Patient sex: M
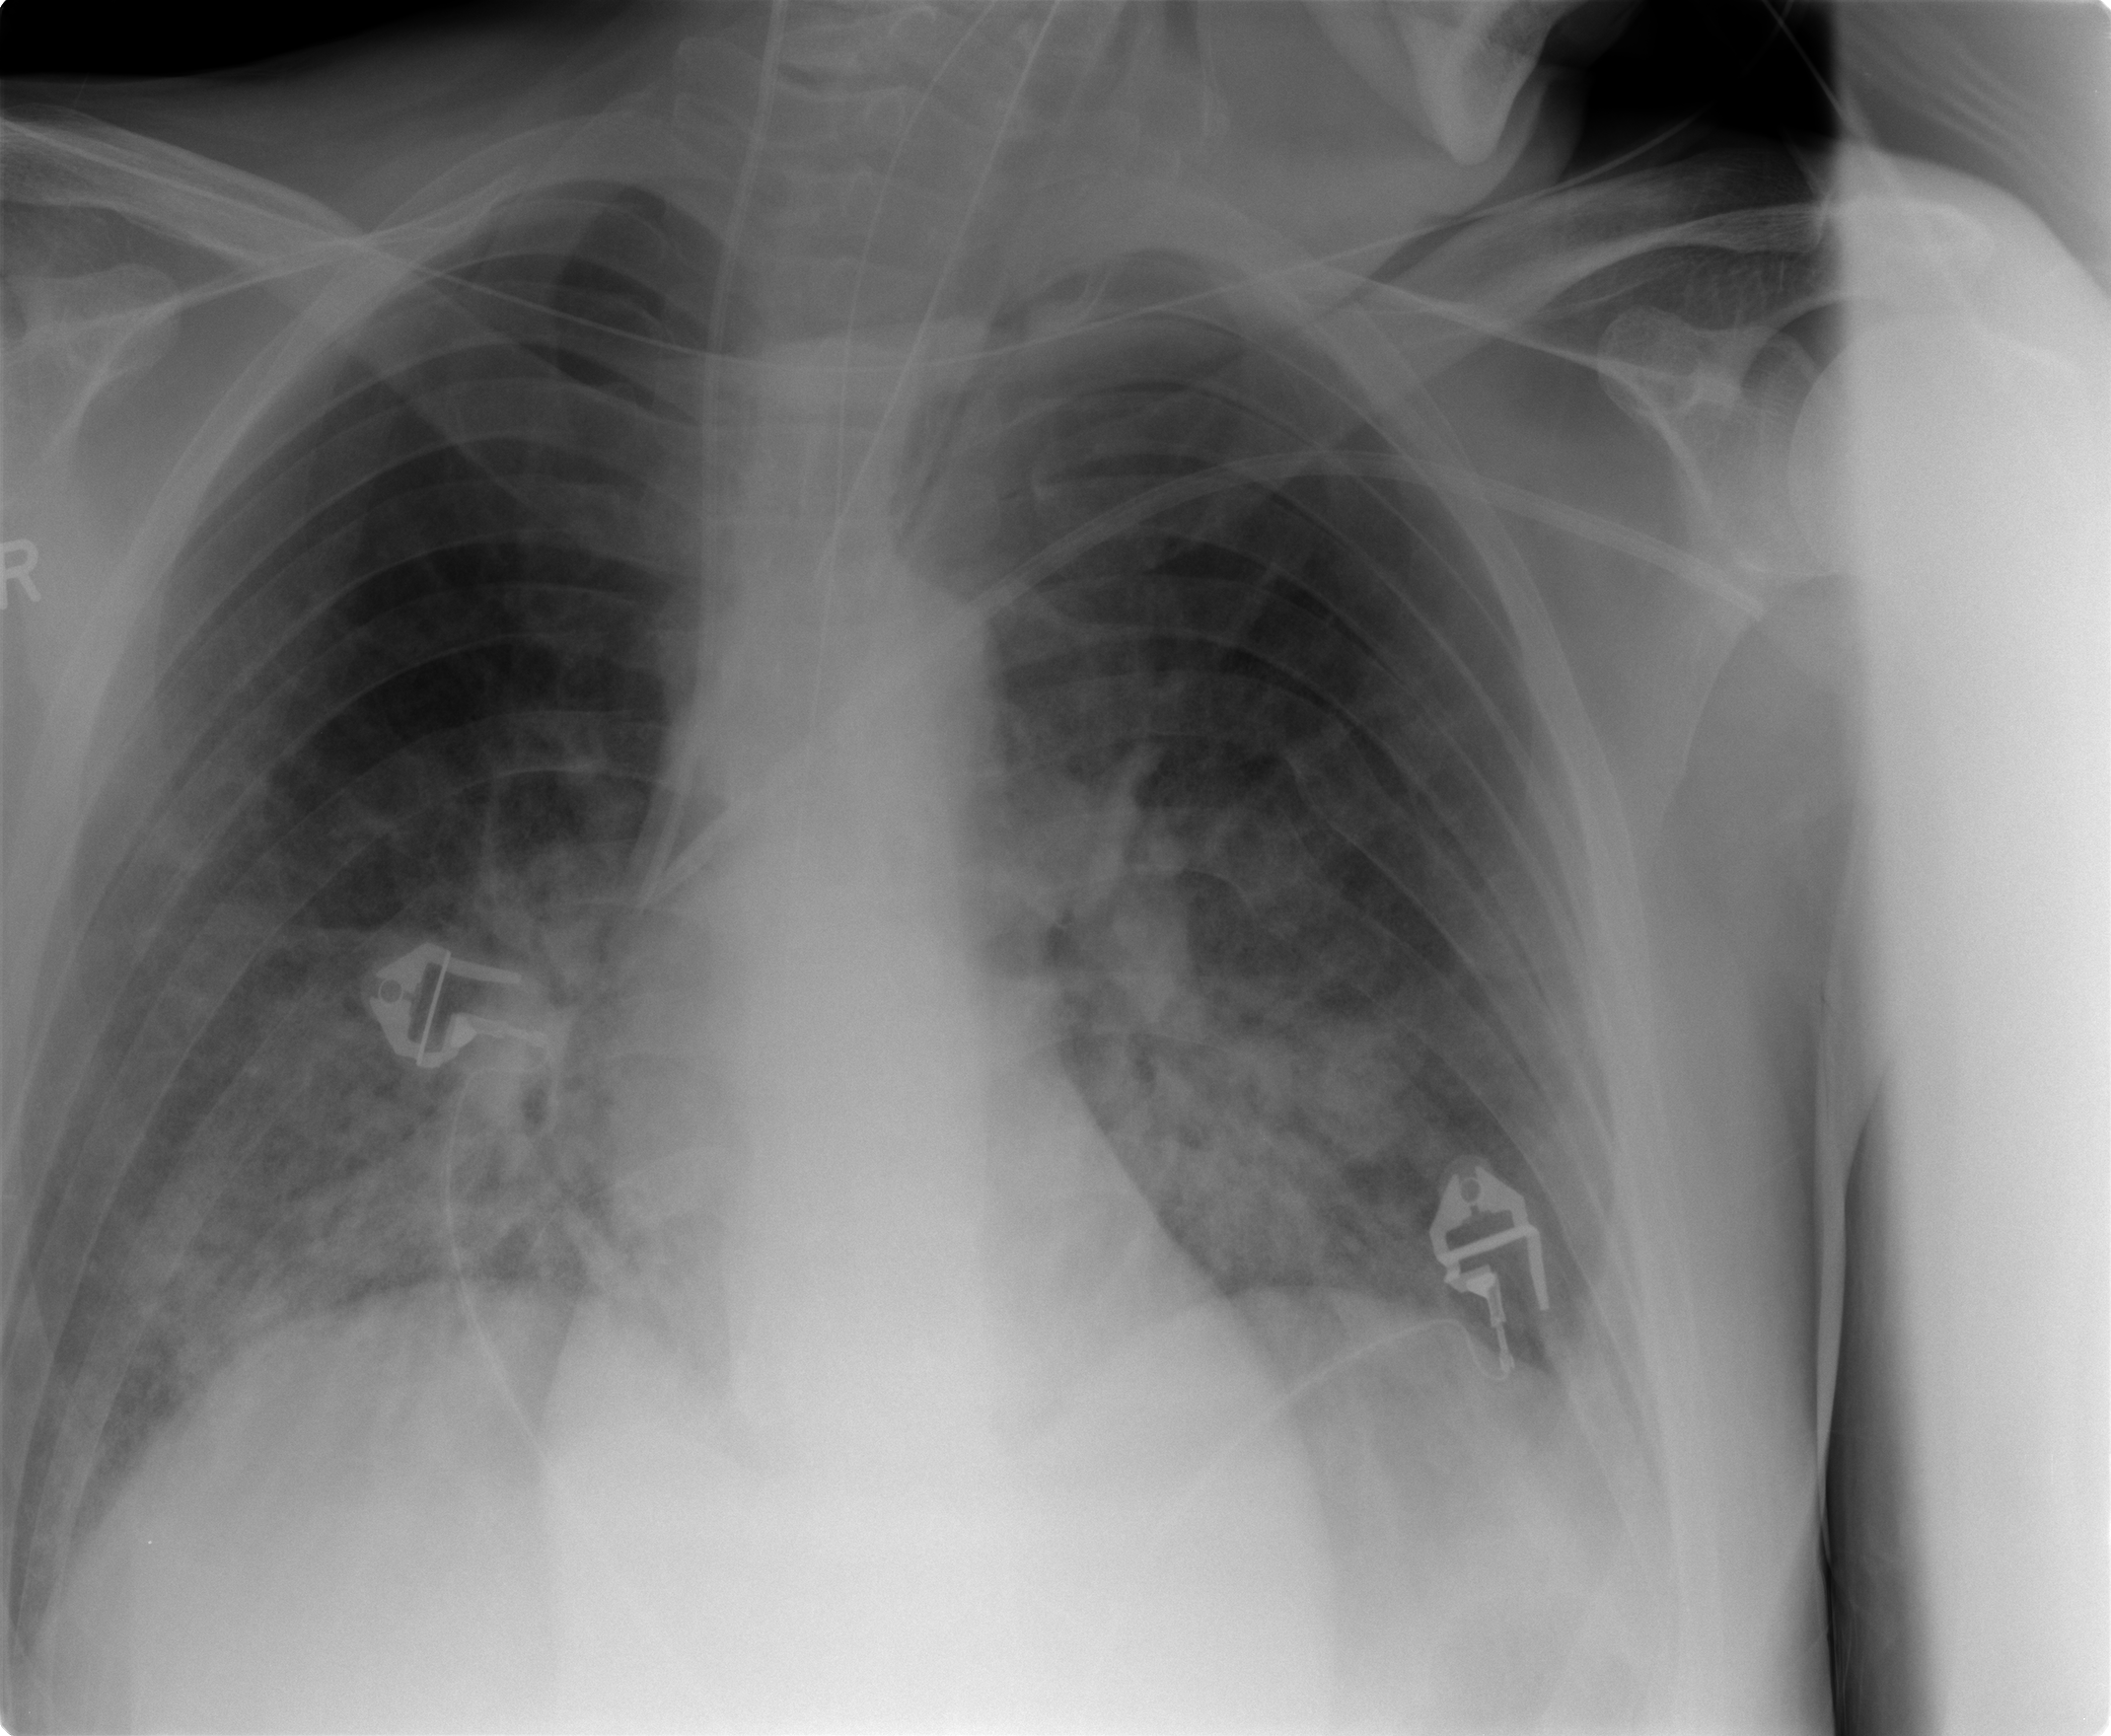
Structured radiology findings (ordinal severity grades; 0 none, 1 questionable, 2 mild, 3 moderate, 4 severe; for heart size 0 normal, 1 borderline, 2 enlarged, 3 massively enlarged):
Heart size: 0
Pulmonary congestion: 2
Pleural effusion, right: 0
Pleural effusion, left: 0
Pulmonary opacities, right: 3
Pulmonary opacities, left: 3
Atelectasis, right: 2
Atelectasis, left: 2